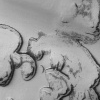
Atmospheric dust classification: not_dusty